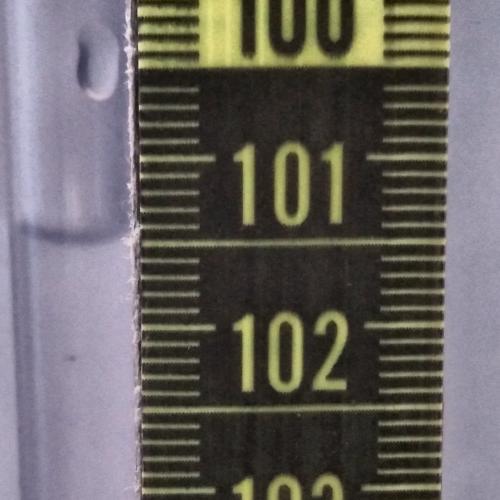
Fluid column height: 101.5 cm